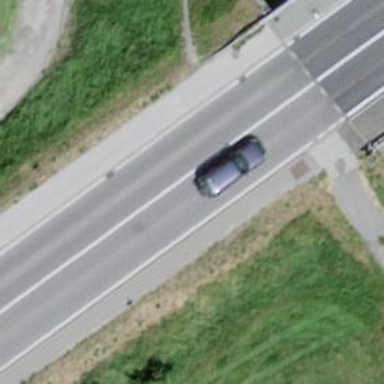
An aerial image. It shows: Sidewalk.